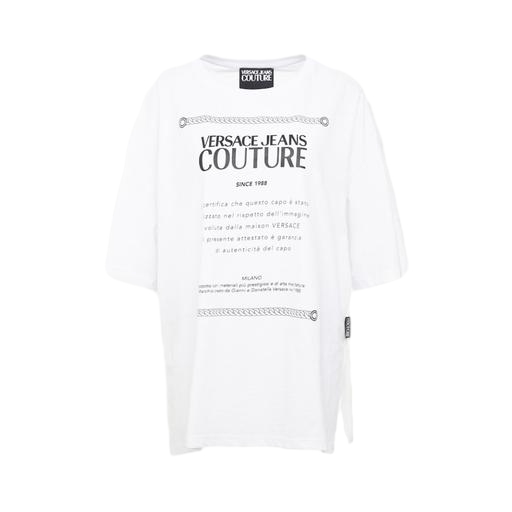
white couture print t-shirt, t-shirt venture print, white logo-print t-shirt, white background